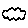
Label: cloud